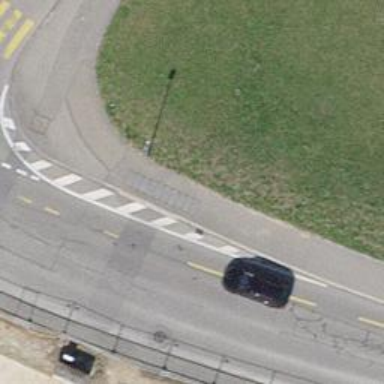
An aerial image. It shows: Street cabinet.